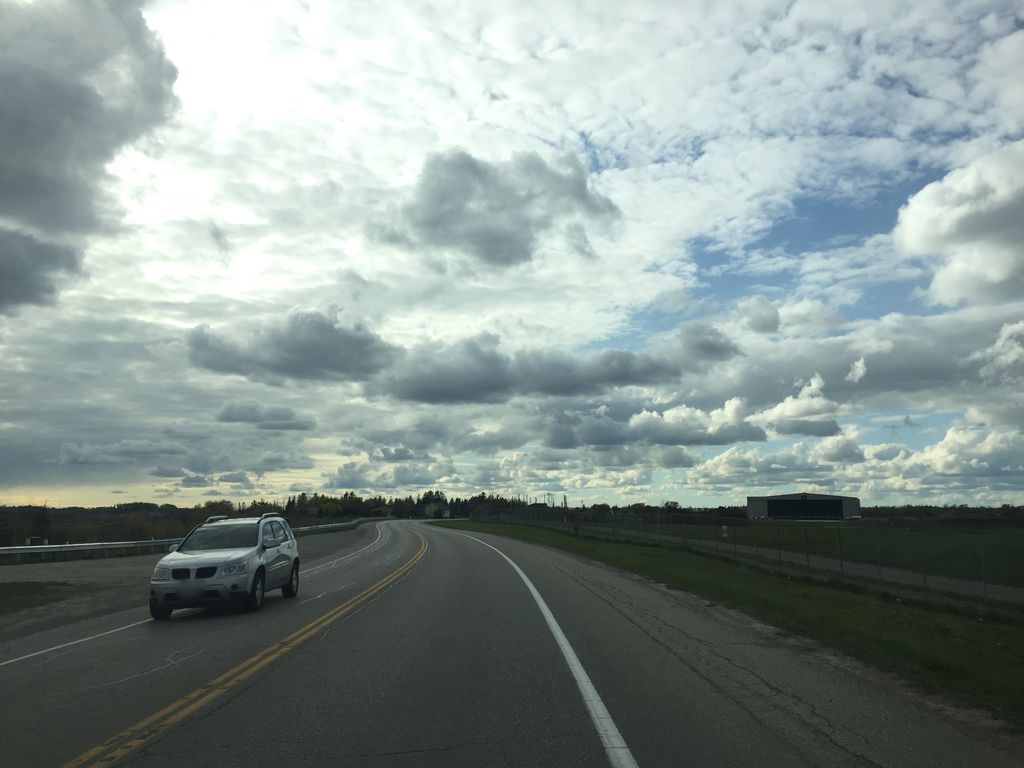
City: kitchener-waterloo